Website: apple
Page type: address-validator
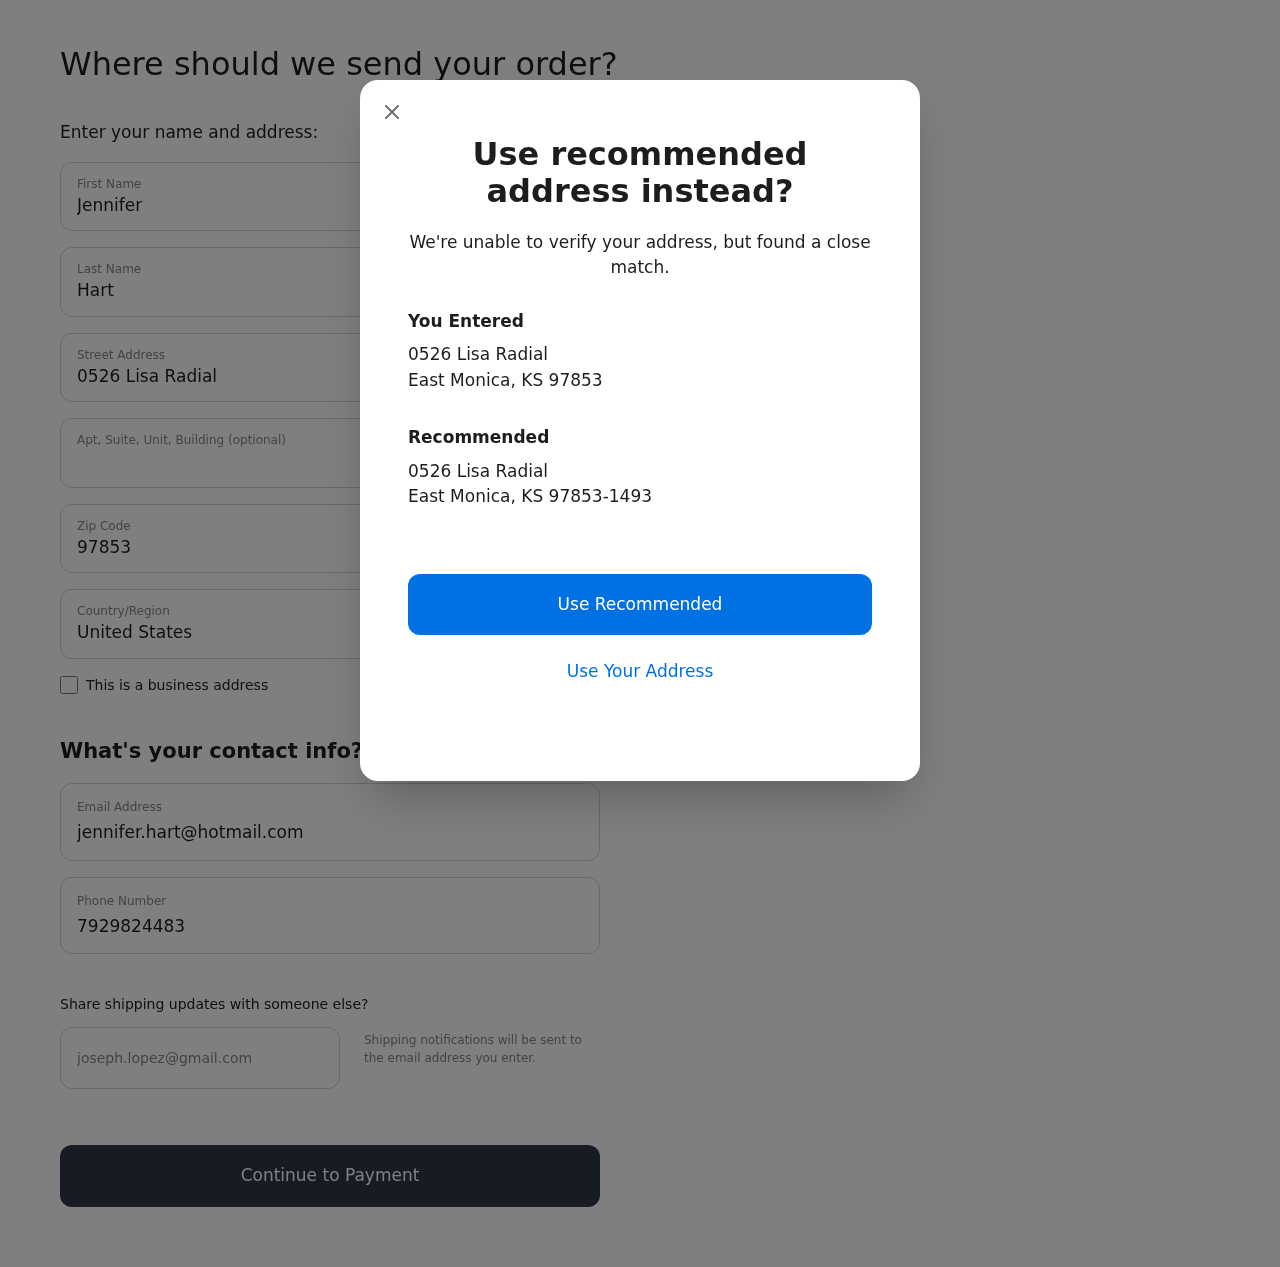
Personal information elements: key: PII_CITY
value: East Monica
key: PII_COUNTRY
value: United States
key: PII_EMAIL
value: jennifer.hart@hotmail.com
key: PII_FIRSTNAME
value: Jennifer
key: PII_GIFT_EMAIL
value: joseph.lopez@gmail.com
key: PII_LASTNAME
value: Hart
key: PII_PHONE
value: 7929824483
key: PII_POSTCODE
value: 97853
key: PII_POSTCODE_FULL
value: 97853-1493
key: PII_STATE_ABBR
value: KS
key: PII_STREET
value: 0526 Lisa Radial
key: PII_CITY2
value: East Monica
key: PII_STATE_ABBR2
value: KS